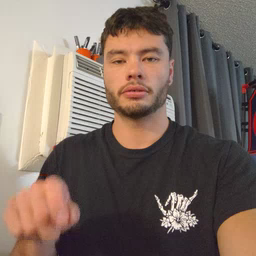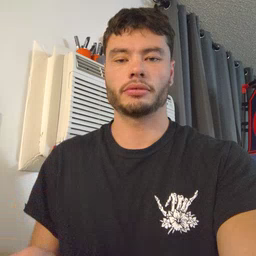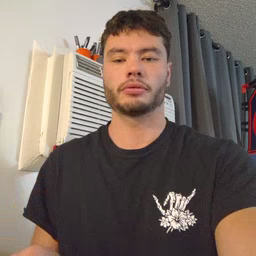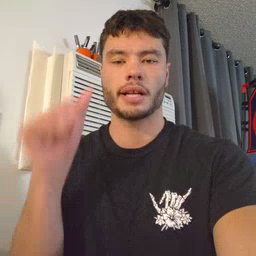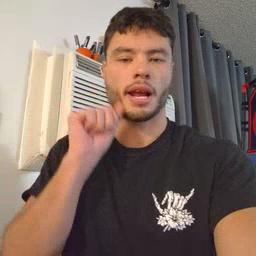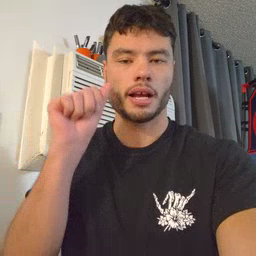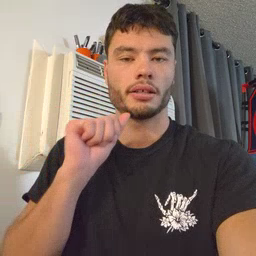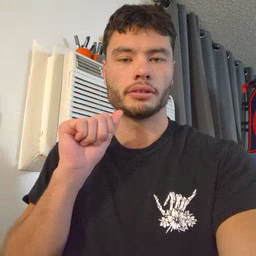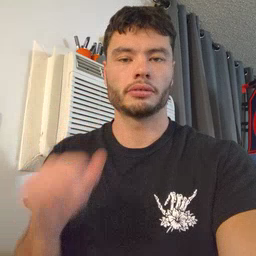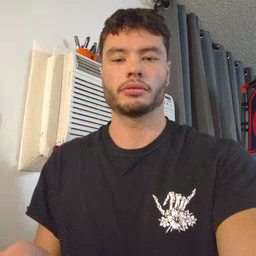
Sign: aunt